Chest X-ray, PA view. Patient: 66 years old, sex M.
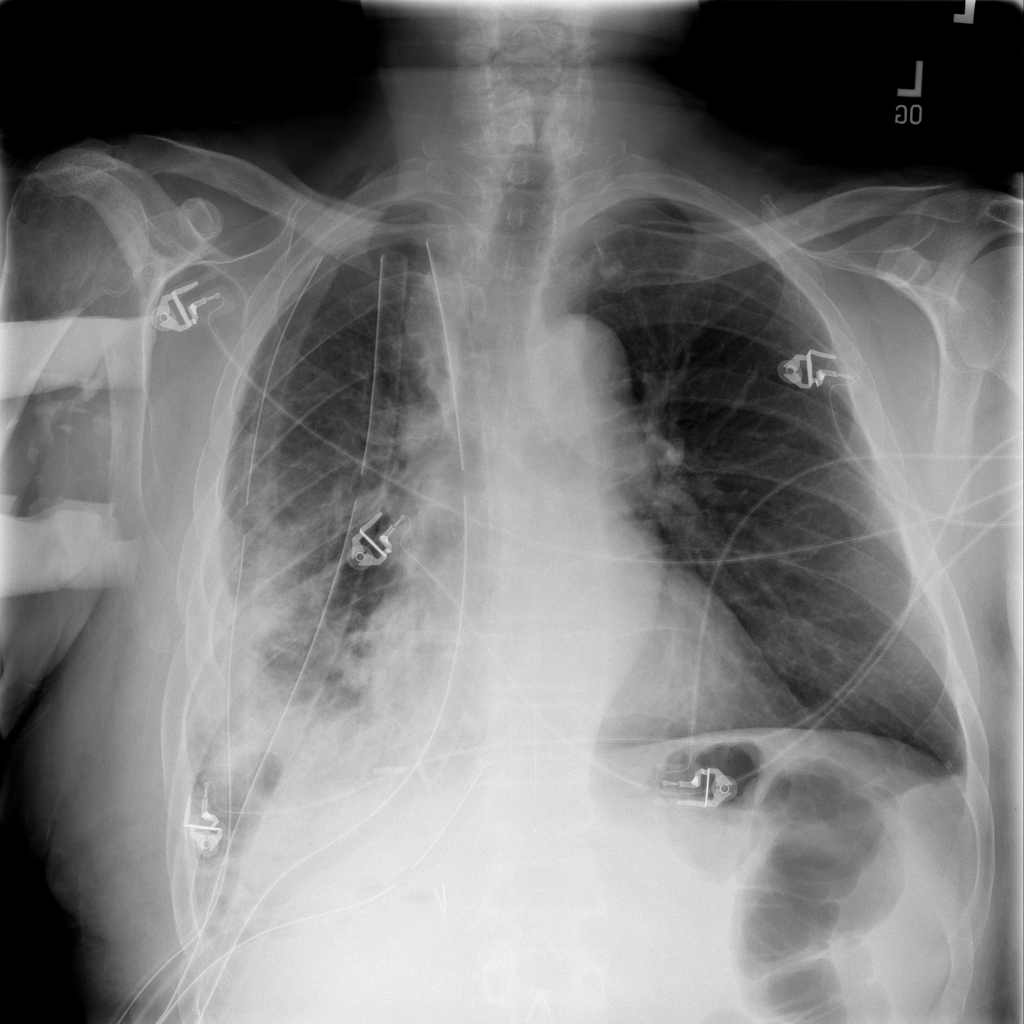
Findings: Infiltration